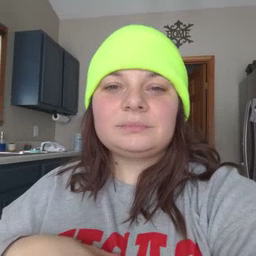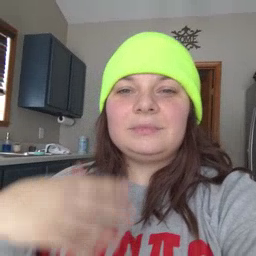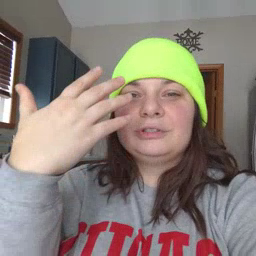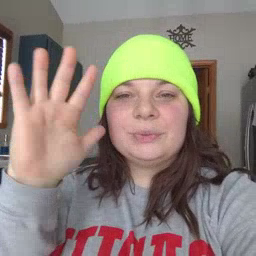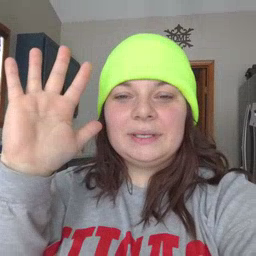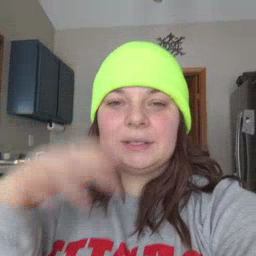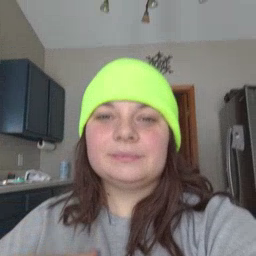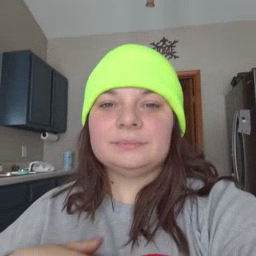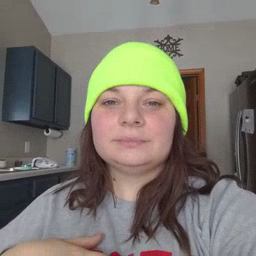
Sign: tree